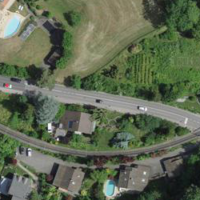
EUNIS habitat code: 55
Species observed at this site:
Medicago lupulina
Aegopodium podagraria